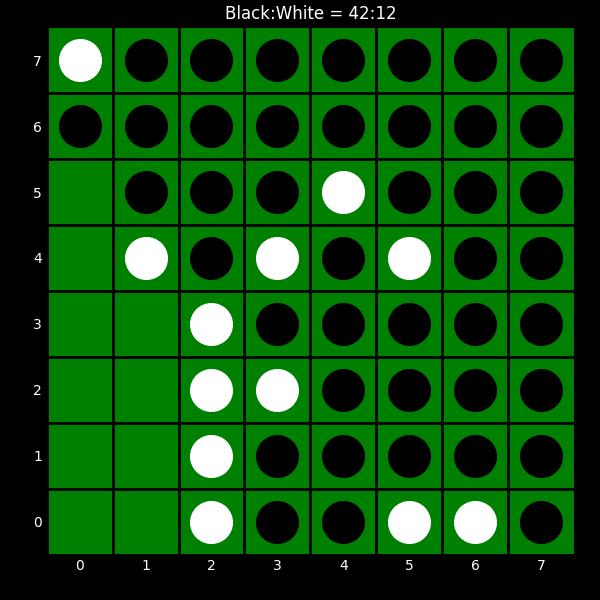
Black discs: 42
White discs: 12